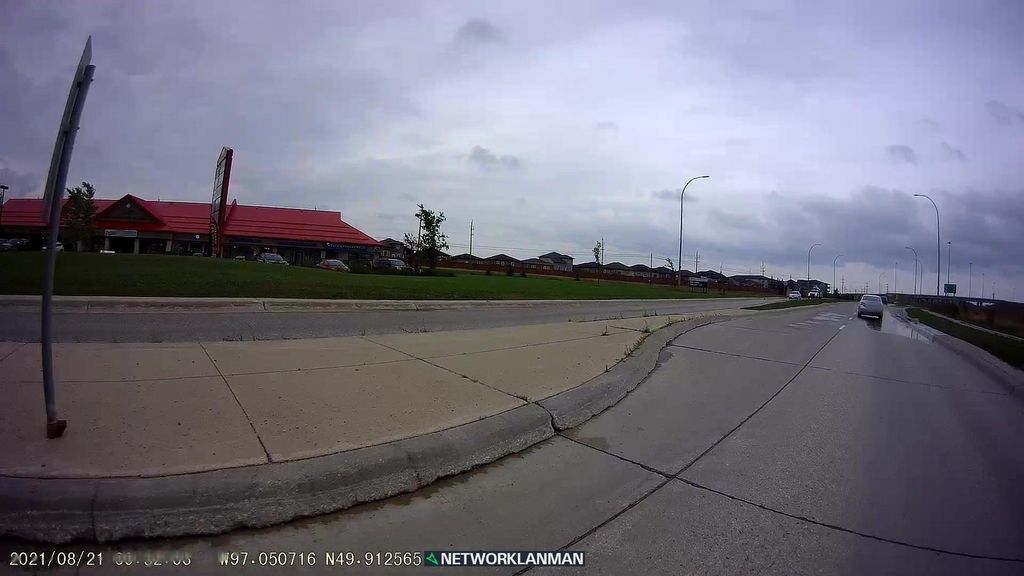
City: winnipeg